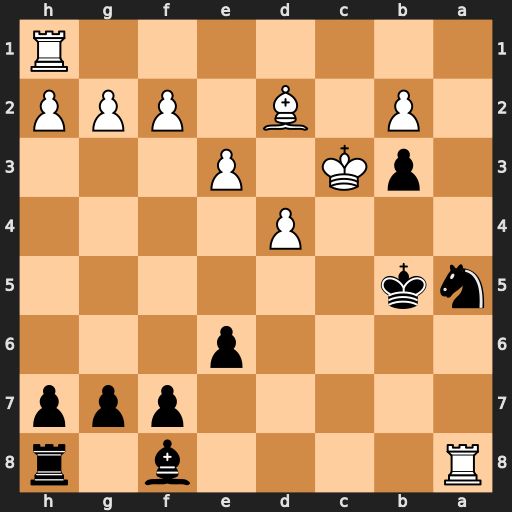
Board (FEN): R4b1r/5ppp/4p3/nk6/3P4/1pK1P3/1P1B1PPP/7R
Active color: b
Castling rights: -
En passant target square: -
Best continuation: Bb4+ Kd3 Rxa8 Bxb4 Kxb4